Question: Please help me finding the formula to find the third vertex (C) coordinates in a triangle given the coordinates of the other 2 vertices (A) and (B) , the angle at B and the length of the edge (a)
Thanks
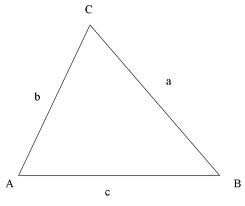
Answer: Use the <URL>.